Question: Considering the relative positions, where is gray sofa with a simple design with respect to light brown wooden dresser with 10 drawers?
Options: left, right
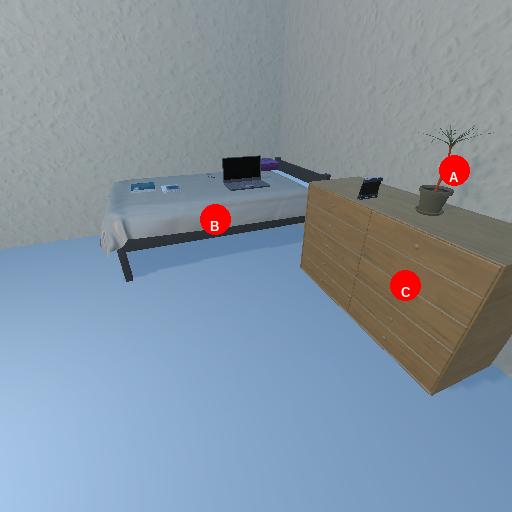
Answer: left